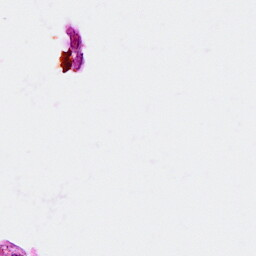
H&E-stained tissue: Breast